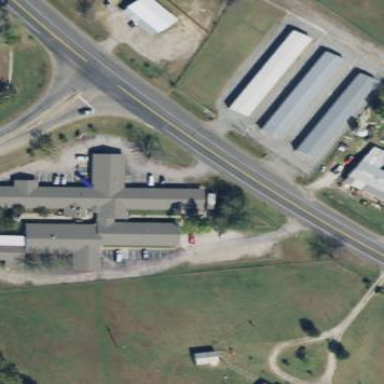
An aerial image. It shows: Nursing home building.